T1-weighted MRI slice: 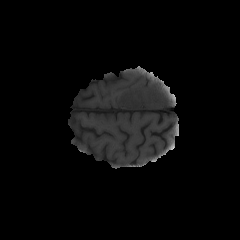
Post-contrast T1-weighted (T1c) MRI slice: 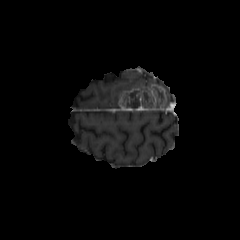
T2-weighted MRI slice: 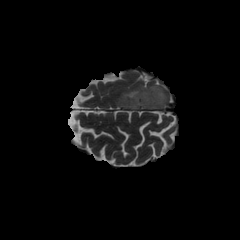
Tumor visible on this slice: yes